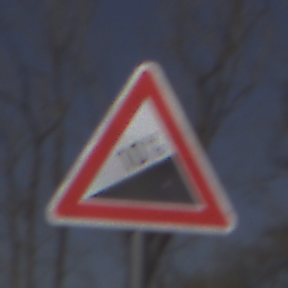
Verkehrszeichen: Steigung10
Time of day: Midday
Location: Outdoor (Nature)
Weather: Clear
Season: NotSpecified
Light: Natural